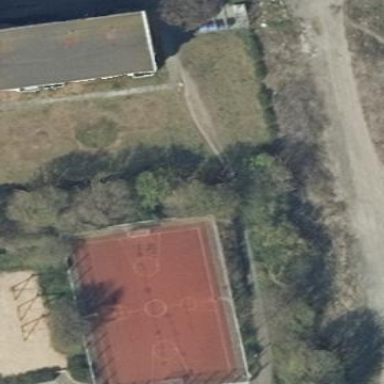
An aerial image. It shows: Multi-sport pitch for leisure land activities.